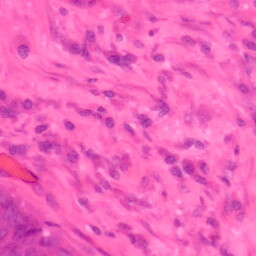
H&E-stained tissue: Colon